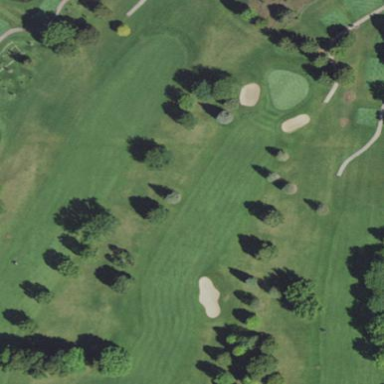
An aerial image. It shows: Rough grassy area used for golf.